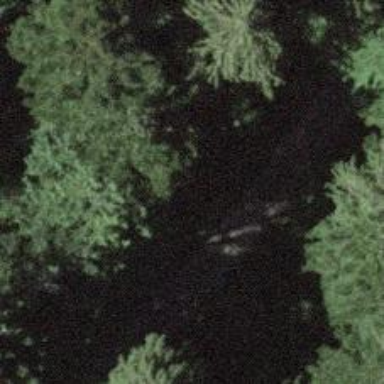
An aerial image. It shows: Culvert tunnel under ditch.